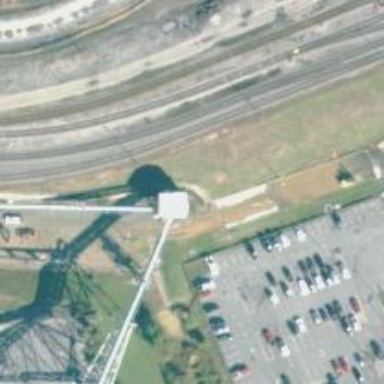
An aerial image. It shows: Rail spur service.